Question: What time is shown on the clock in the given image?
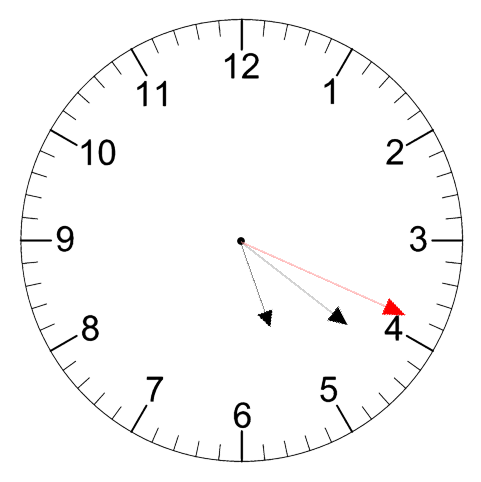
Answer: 05:21:19